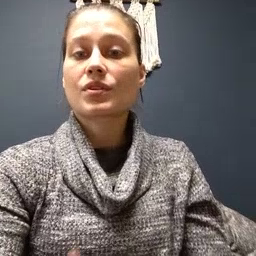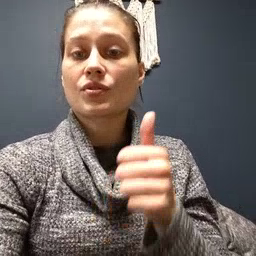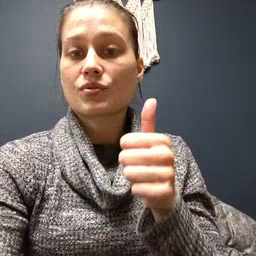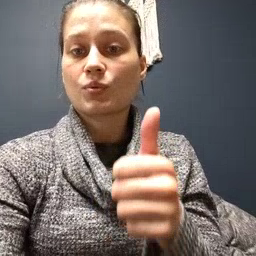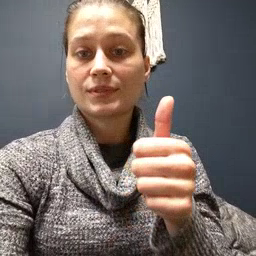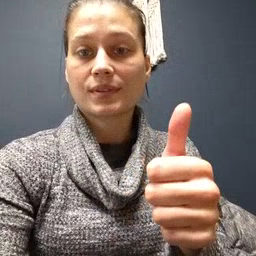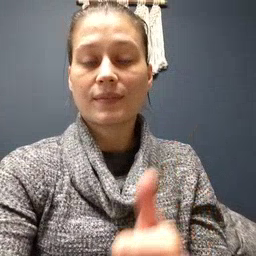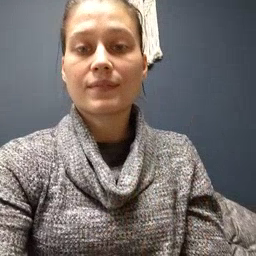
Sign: yourself